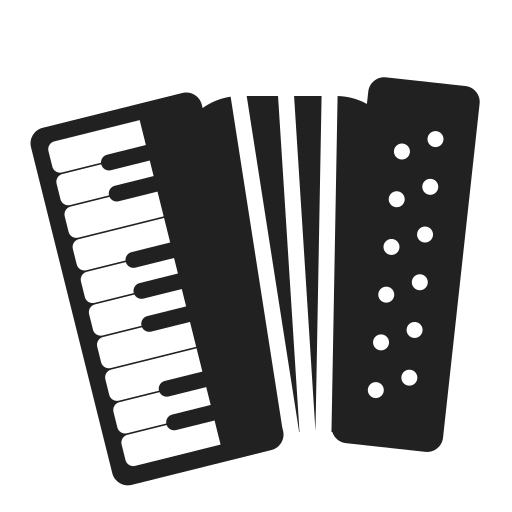
accordion high contrast